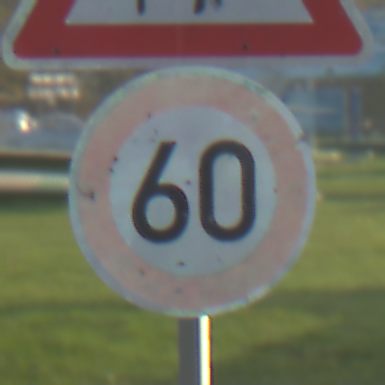
Verkehrszeichen: Geschwindigkeit60
Zusatzzeichen oben: KinderRechts
Umgebung: Outdoor, Special
Tageszeit: SunriseSunset
Wetter: Clear
Licht: Natural
Jahreszeit: NotSpecified
Kontrast: MediumContrast